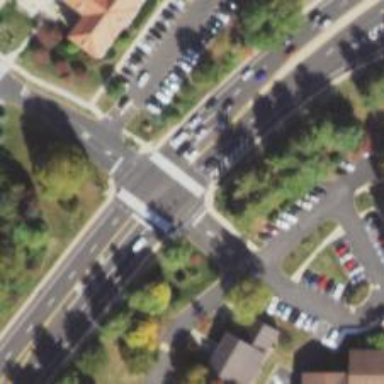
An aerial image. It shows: Marked crossing on footway.